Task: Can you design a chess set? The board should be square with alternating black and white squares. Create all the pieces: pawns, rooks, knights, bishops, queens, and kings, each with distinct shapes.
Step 4557:
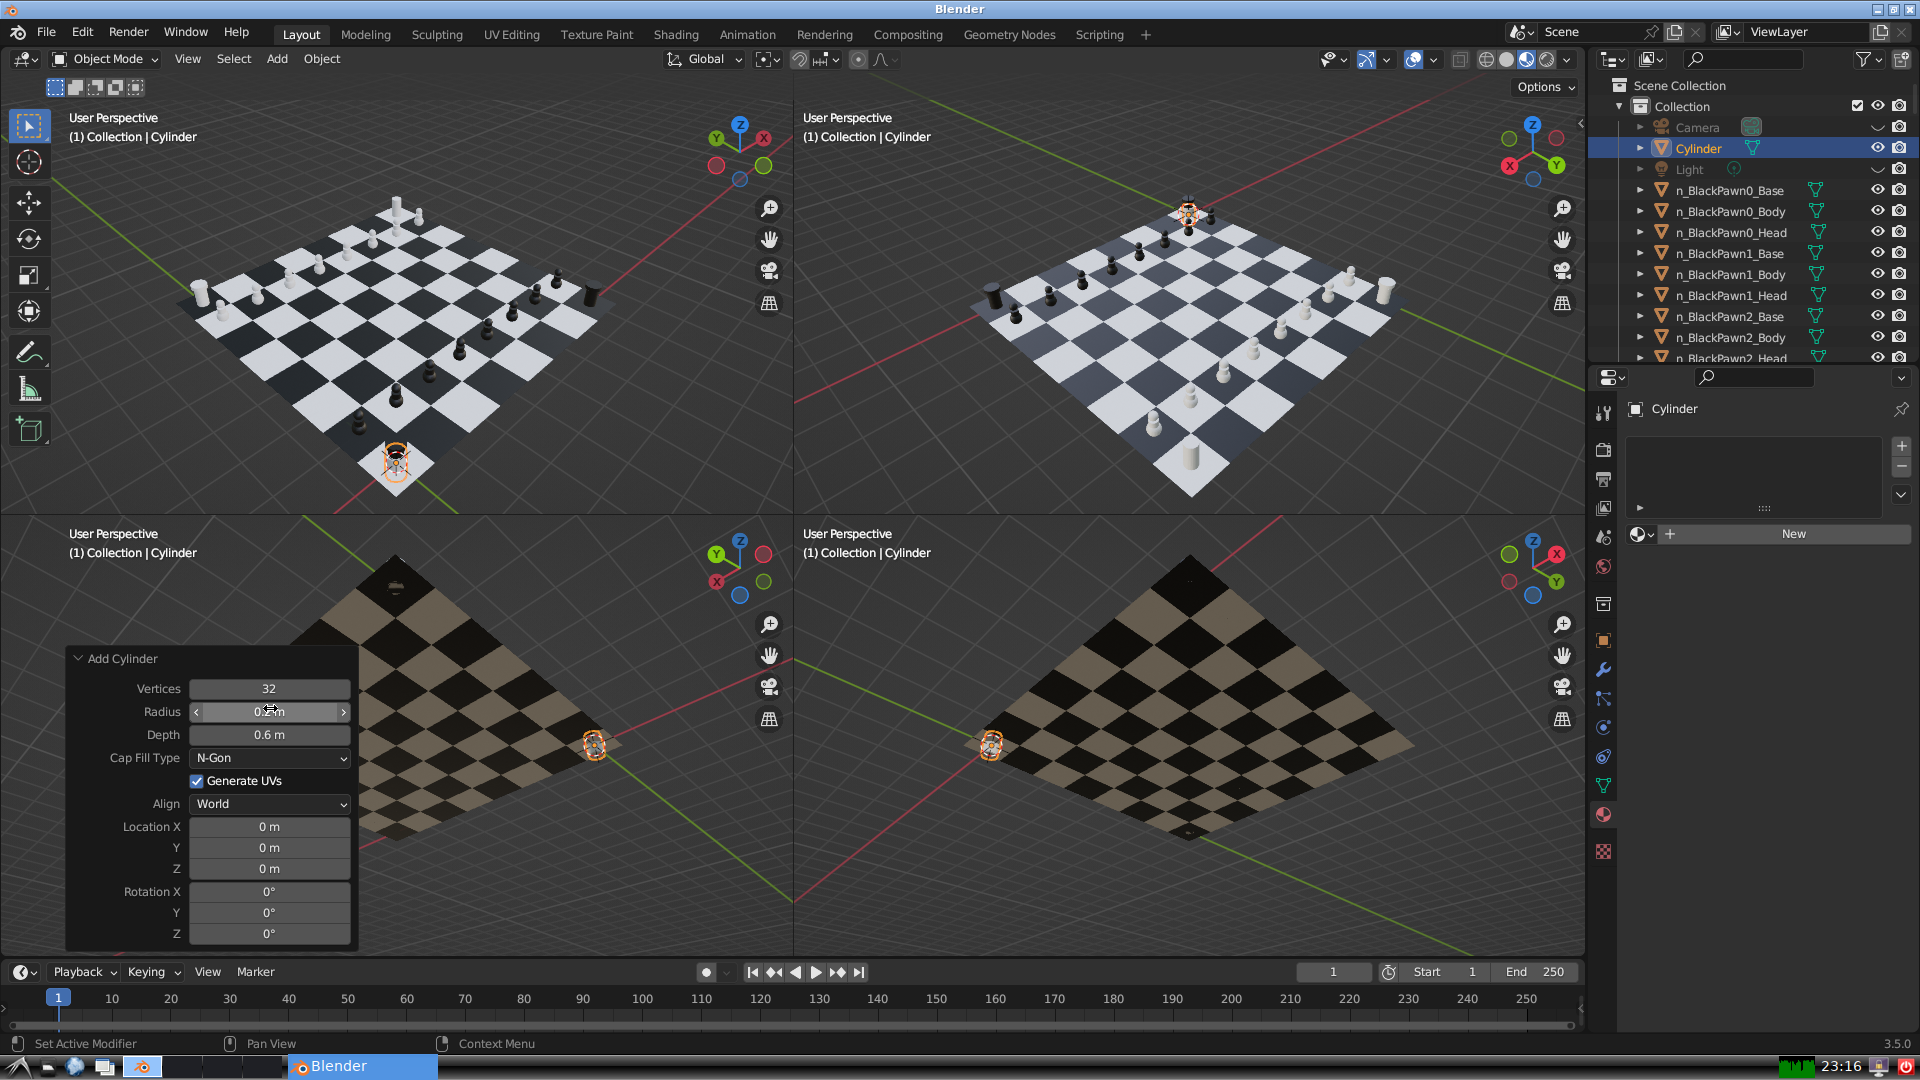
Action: {"mouse_move": [960, 540]}